Question: I need to get a screenshot of my app when there is a 'UIAlertView' present.
In iOS7 I use
'''
[[self getMainWindow] drawViewHierarchyInRect:[[UIScreen mainScreen] bounds] afterScreenUpdates:NO];
'''
The problem is that the image turns to be with awkward colours and strange behaviour. The image I get is bad - Following is my image.

I've tried many different things without any success of getting the colours and image right.
In iOS6 I haven't find a way to capture the 'UIAlertView' at all. What is the best way of achieving this?
Thanks!
Edit:
Actually the problem is related to 'renderInContext' prior to 'drawViewHierarchyInRect'.
If I remove it, the image is of the alert view itself, without the view beneath it. If I keep the render prior to it, the image is the result. Any idea will be highly appreciated.
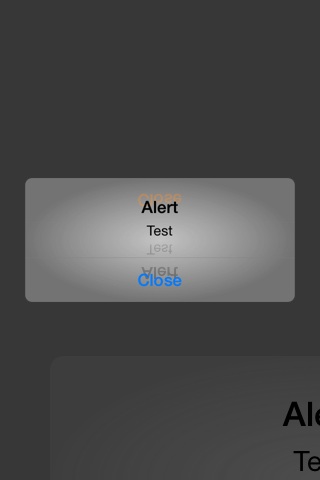
Answer: I've managed to make it happen by capturing the 'UIAlertView' window itself.
Iv'e neglected 'drawViewHierarchyInRect' in favour of 'renderInContext' and also rendering the 'UIAlertView' window in a different method:
'''
CGContextSaveGState(UIGraphicsGetCurrentContext());
// Center the context around the window's anchor point
CGContextTranslateCTM(UIGraphicsGetCurrentContext(), [alertView center].x, [alertView center].y);
// Apply the window's transform about the anchor point
CGContextConcatCTM(UIGraphicsGetCurrentContext(), [alertView transform]);
// Y-offset for the status bar (if it's showing)
NSInteger yOffset = 0;
if (![UIApplication sharedApplication].statusBarHidden && !isIOS7)
yOffset = -20;
// Offset by the portion of the bounds left of and above the anchor point
CGContextTranslateCTM(UIGraphicsGetCurrentContext(),
-[alertView bounds].size.width * [[alertView layer] anchorPoint].x,
-[alertView bounds].size.height * [[alertView layer] anchorPoint].y + yOffset);
// Restore the context
[[alertView layer] renderInContext:UIGraphicsGetCurrentContext()];
CGContextRestoreGState(UIGraphicsGetCurrentContext());
'''
I got the correct window by registering to 'UIWindowDidBecomeVisibleNotification' and according to the window prefix getting the alert window - differs between 'IOS6' and 'IOS7'.
Another important issue was the main window. Apparently, in 'IOS7' when a 'UIAlertView' is shown, it becomes the main window so when trying to render the main window you only get the alert view without the views beneath it. So, to get the correct main window I've modified my getMainWindow method to comply with this scenario:
'''
- (UIWindow *)getMainWindow
{
UIWindow *topWndow = [UIApplication sharedApplication].keyWindow;
UIViewController *topController = topWndow.rootViewController;
if (topController == nil || [[topWndow description] hasPrefix:@"<_UIModalItemHostingWin"])
{
// The windows in the array are ordered from back to front by window level; thus,
// the last window in the array is on top of all other app windows.
for (UIWindow *aWndow in [[UIApplication sharedApplication].windows reverseObjectEnumerator])
{
if (![[aWndow description] hasPrefix:@"<_UIModalItemHostingWin"])
{
topController = aWndow.rootViewController;
if (topController)
return aWndow;
}
}
}
return topWndow;
}
'''
Now I have a proper screenshot with alert view both for ios6/7